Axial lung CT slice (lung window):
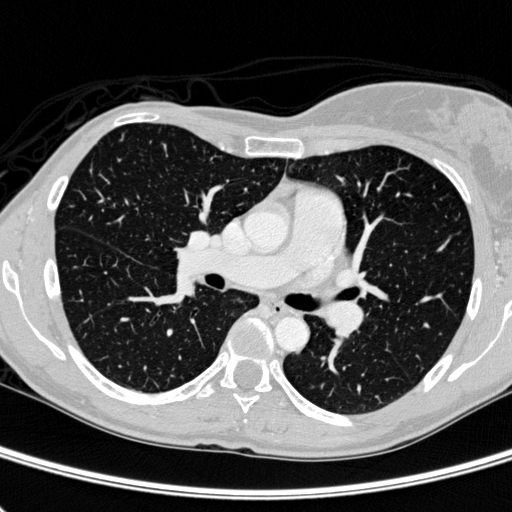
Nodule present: no